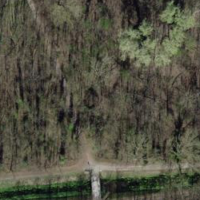
EUNIS habitat code: 41
Species observed at this site:
Luscinia megarhynchos
Ardea purpurea
Ardea alba
Euonymus europaeus
Egretta garzetta
Cuculus canorus
Prunus padus
Oriolus oriolus
Dioscorea communis
Leucojum vernum
Jynx torquilla
Phylloscopus trochilus